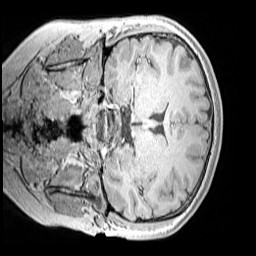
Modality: MP2RAGE
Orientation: coronal
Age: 11
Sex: female
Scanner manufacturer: siemens
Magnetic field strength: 3 T
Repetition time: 4 s
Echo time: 0.00299 s